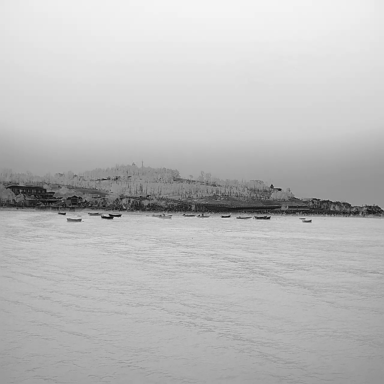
There are 13 bulk_carriers in the infrared image.